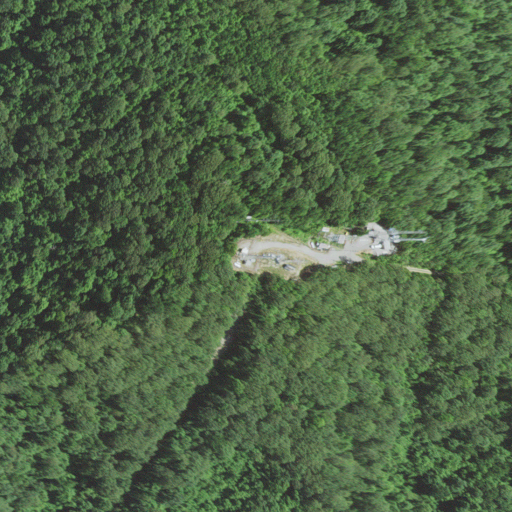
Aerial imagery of mountain in West Virginia named Lick Knob containing deciduous forest, pasture, evergreen forest, and low intensity development